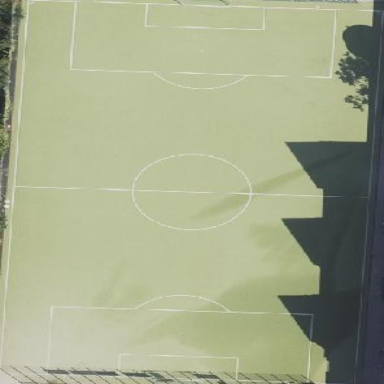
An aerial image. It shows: Soccer pitch with artificial turf designed for leisure and sports activities.